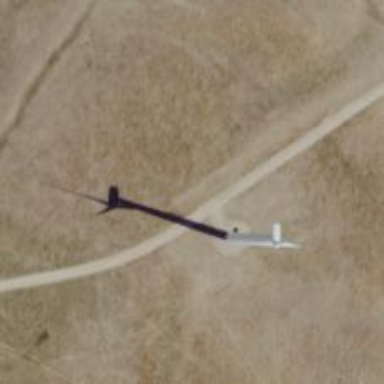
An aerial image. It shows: Wind generator powered by horizontal axis wind turbine.